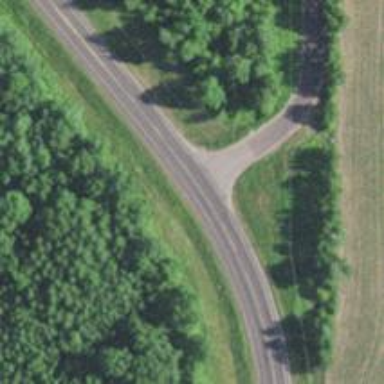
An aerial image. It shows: Secondary road.